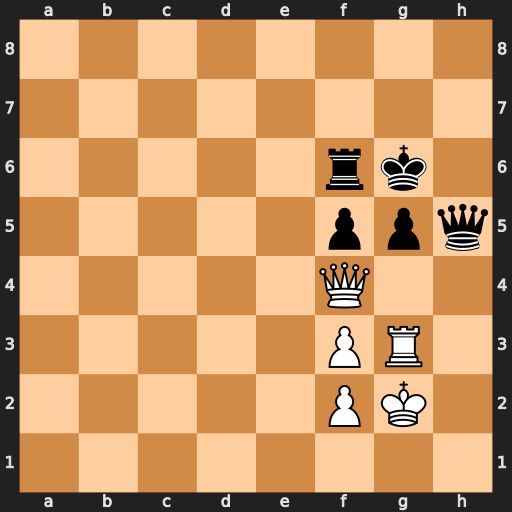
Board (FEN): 8/8/5rk1/5ppq/5Q2/5PR1/5PK1/8
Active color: w
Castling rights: -
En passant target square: -
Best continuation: Qb8 Qh7 Rh3 Qg7 Rh8